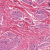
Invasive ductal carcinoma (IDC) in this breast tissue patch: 0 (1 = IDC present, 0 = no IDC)